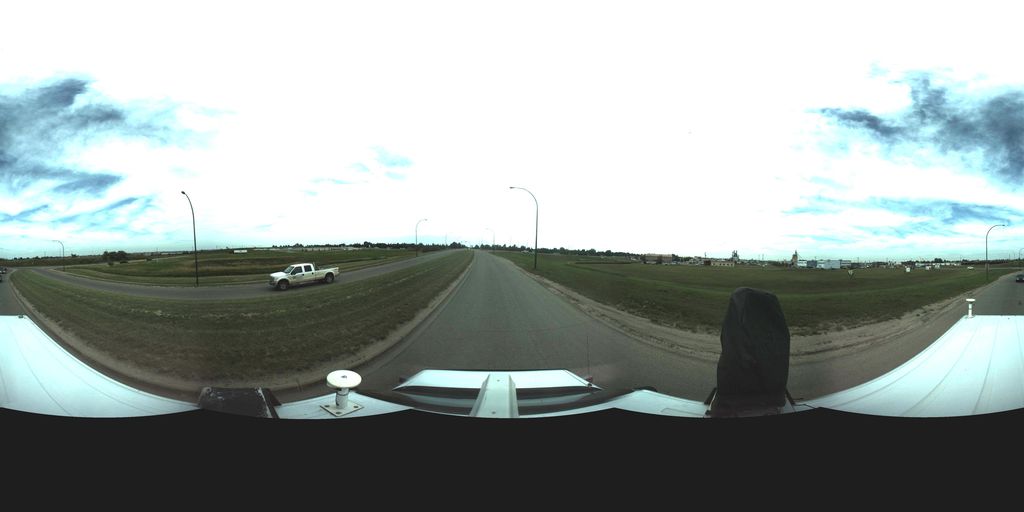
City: saskatoon